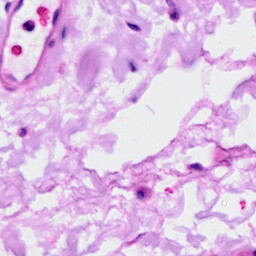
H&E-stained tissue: Ovarian